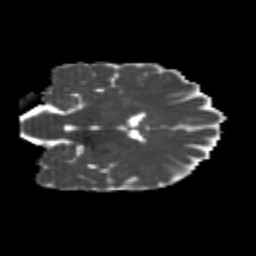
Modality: MD
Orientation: coronal
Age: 24
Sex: female
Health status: healthy
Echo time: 0.074 s